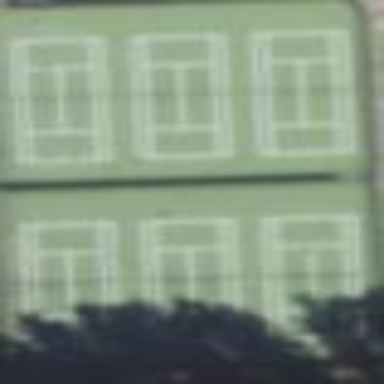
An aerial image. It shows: Tennis court on pitch.